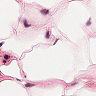
Metastatic tissue present: no